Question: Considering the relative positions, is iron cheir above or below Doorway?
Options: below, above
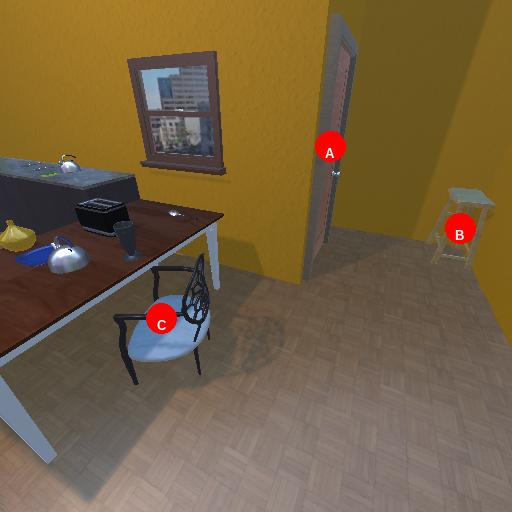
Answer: below